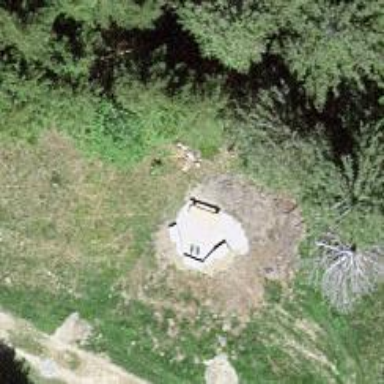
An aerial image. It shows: Bench.